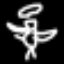
Label: angel